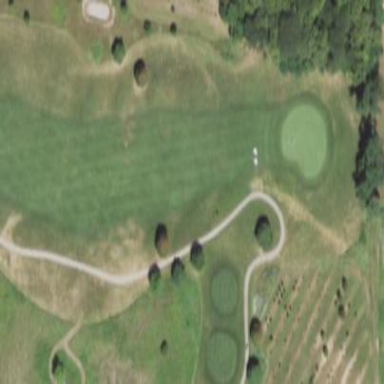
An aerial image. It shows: Golf fairway surrounded by grass.